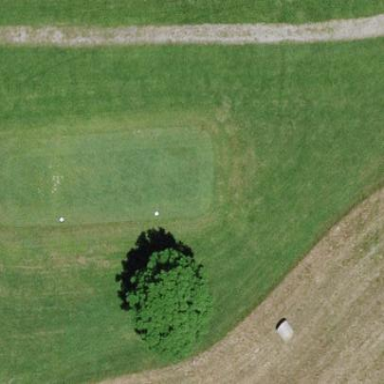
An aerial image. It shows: Golf tee on grassy land.